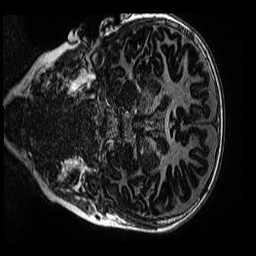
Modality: MP2RAGE
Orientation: coronal
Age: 9
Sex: male
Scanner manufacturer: siemens
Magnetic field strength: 3 T
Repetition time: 4 s
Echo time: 0.00299 s